Question: I know it has been asked before, but I am still unable to fix the following error, when updating or deleting record with entity framework:

I am trying to update a row with the following code, where user variable is parameter, passed into the method:
'''
savedUser = context.Users.Attach(user);
context.Entry(user).State = EntityState.Modified;
context.SaveChanges();
'''
I am also using same code to update 2 other entities and there it works.
Also, here is my DataContext class:
'''
public class DataContext : DbContext
{
public DbSet<User> Users { get; set; }
private static DataContext instance = new DataContext();
public static DataContext Instance
{
get { return DataContext.instance; }
}
public DataContext() : base("DataContext")
{
}
}
'''
Any tips?
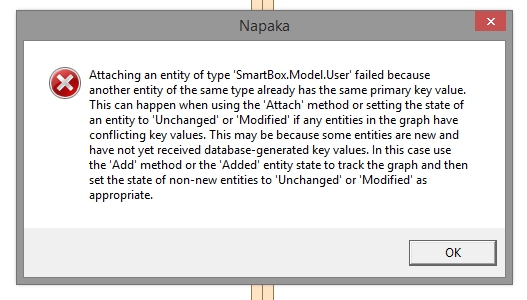
Answer: It seems that the entity is already attached, and you don't need to attach it again. So the attach needs to be called only if the entity is not already attached like this:
'''
bool isAttached = context.Users.Local.Any(x => x == user);
if(!isAttached)
contect.Users.Attach(user);
context.Entry(user).State = EntityState.Modified;
context.SaveChanges();
'''
When using an existing context, which was used previously for load operations (connected mode), try this:
'''
context.Users.AddOrUpdate(user);
context.SaveChanges();
'''
Or, try creating a brand new context for each major operation (aka disconnected mode):
'''
using(var newContext = new DataContext())
{
var attachedUser = newContext.Users.Attach(user);
newContext.Entry(attachedUser).State = EntityState.Modified;
newContext.SaveChanges();
}
'''
From my past experience with EF, I recommend using disconnected mode (i.e., creating a new DbContext for each major operation). One main reason is DbContext does not recover properly from errors and exceptions, and you may need to manage its life-time manually. While in disconnected mode, you'll be confident that you'll be using a fresh and clean DbContext without worrying about its state.